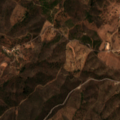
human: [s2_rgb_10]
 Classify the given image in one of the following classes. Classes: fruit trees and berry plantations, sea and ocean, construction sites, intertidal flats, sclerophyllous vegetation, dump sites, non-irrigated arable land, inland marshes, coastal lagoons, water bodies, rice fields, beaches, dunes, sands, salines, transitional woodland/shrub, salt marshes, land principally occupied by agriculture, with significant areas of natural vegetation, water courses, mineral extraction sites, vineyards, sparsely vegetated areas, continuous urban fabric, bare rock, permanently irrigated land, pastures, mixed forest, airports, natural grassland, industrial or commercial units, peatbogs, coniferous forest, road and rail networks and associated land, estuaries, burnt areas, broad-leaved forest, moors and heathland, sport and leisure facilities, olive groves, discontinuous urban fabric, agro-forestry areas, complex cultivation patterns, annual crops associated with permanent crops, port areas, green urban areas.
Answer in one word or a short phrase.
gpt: land principally occupied by agriculture, with significant areas of natural vegetation, broad-leaved forest, transitional woodland/shrub